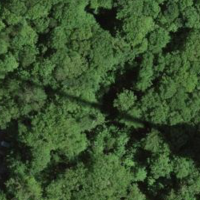
EUNIS habitat code: 41
Species observed at this site:
Fagus sylvatica